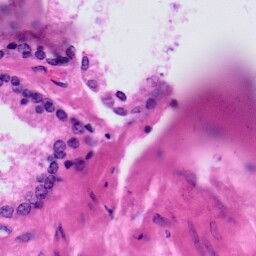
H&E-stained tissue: Prostate